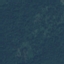
Land use / land cover class: Forest